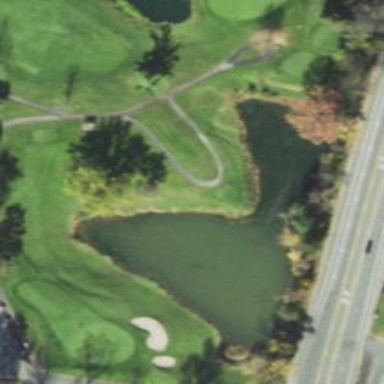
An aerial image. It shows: Golf pitch.